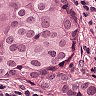
Metastatic tissue present: yes